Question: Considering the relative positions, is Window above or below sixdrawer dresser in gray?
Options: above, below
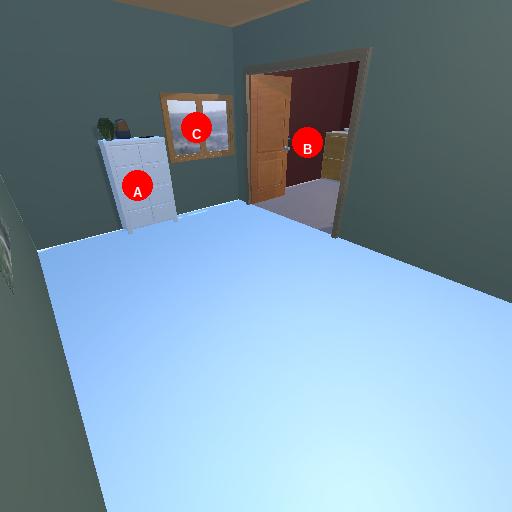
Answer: above